The plot is a time-scale (wavelet) decomposition of a bearing vibration signal. Diagnose the bearing from this image, choosing from: normal, inner_race, outer_race, ball.
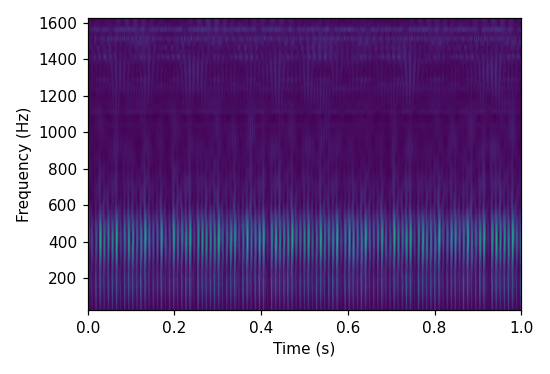
Answer: outer_race